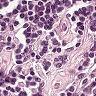
Metastatic tissue present: no